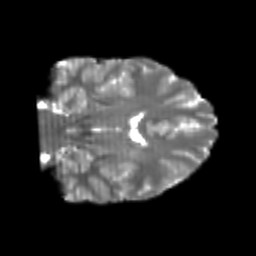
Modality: T2w
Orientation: coronal
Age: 24
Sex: male
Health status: healthy
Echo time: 0.074 s